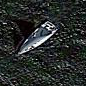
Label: civil